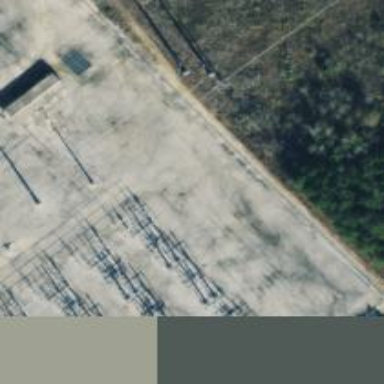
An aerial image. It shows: Switch for power supply.